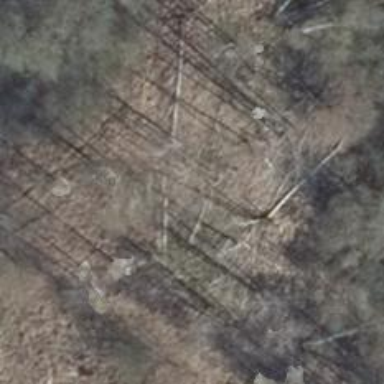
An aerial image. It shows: Row of trees in natural setting.